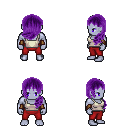
a pixel art fantasy rpg character, male body template, dark elf, purple skin, white pirate shirt, red pants, purple left-swept hairstyle, cloth bracers, four views (front, back, left, right), 2x2 character sprite sheet, small pixel art, hard edges, no anti-aliasing